Field crop: maize
Growth stage: 2
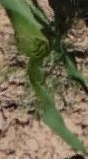
Species: maize